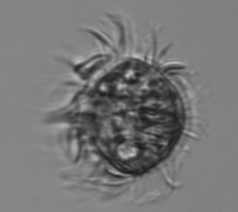
Label: Pelagostrobilidium